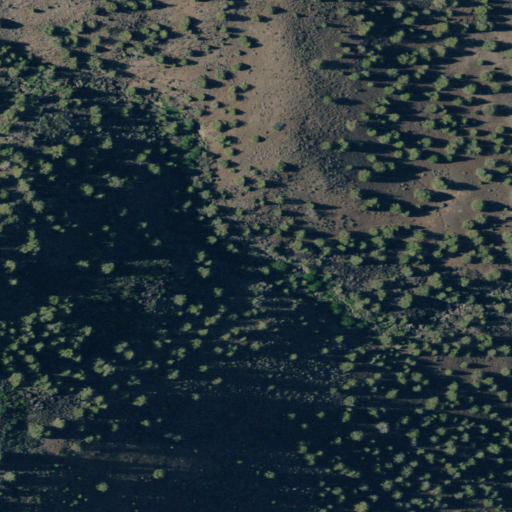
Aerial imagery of valley in California named Crooks Canyon containing shrub and evergreen forest